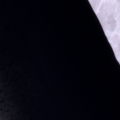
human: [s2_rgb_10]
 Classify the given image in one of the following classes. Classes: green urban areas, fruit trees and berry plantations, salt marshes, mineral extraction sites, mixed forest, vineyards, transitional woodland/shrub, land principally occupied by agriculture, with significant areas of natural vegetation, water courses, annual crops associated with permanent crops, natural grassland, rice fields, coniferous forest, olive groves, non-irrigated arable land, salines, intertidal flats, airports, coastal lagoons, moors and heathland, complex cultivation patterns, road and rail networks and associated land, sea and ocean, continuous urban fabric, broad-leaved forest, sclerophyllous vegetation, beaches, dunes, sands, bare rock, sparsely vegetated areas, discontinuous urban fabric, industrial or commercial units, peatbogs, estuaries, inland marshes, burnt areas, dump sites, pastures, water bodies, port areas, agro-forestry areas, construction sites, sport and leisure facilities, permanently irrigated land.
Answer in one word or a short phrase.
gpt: sea and ocean